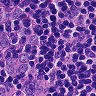
Metastatic tissue present: yes